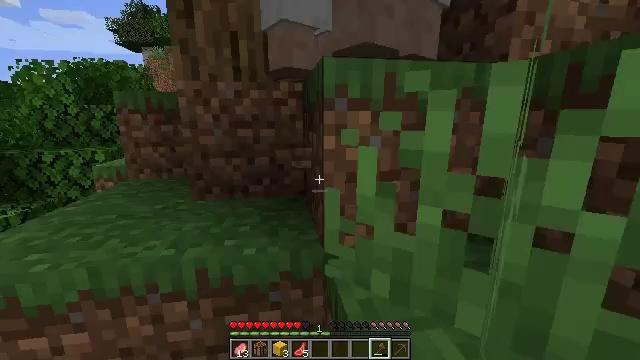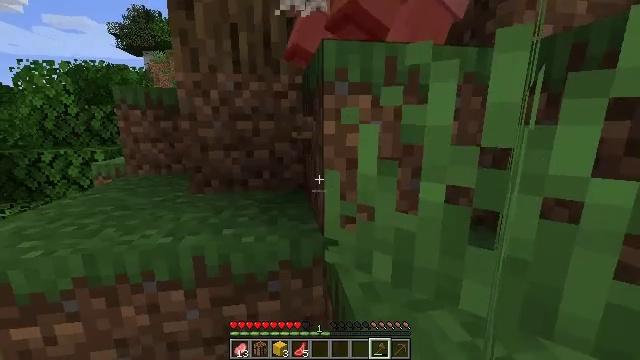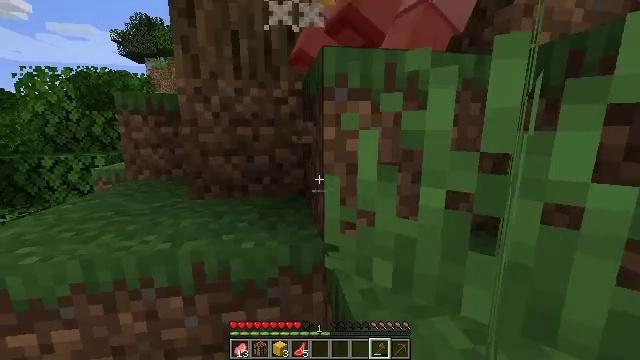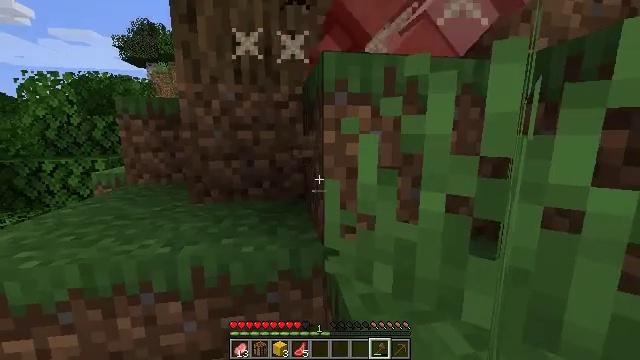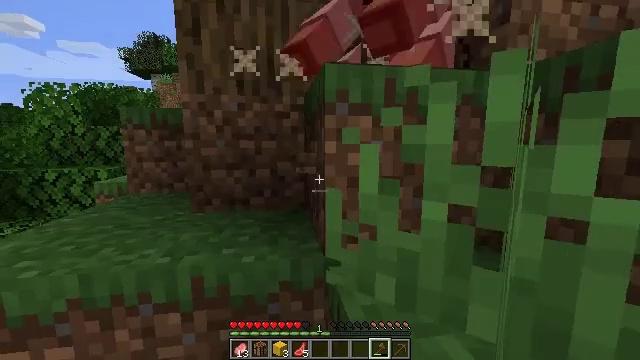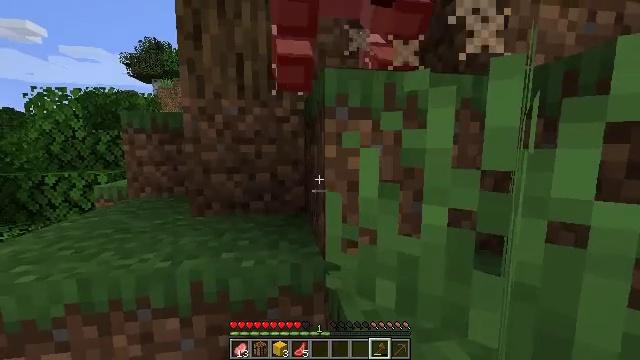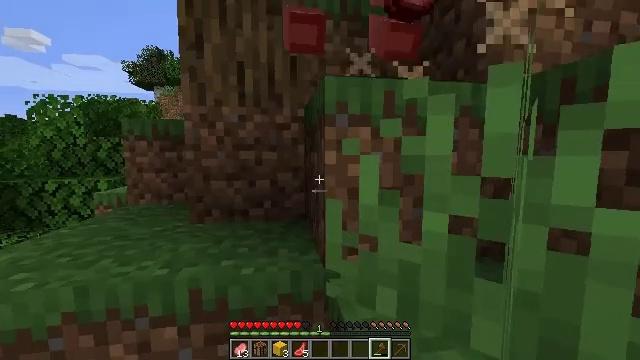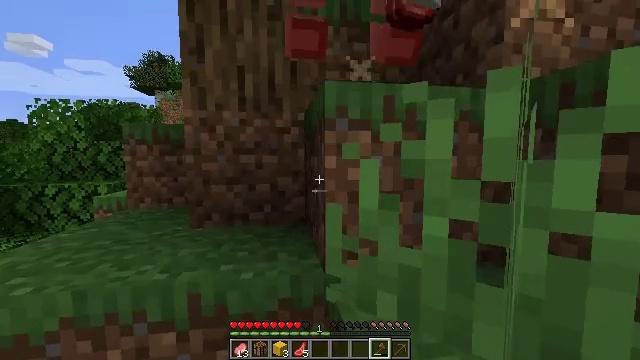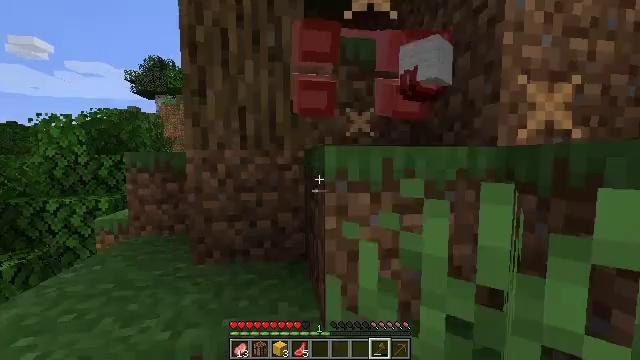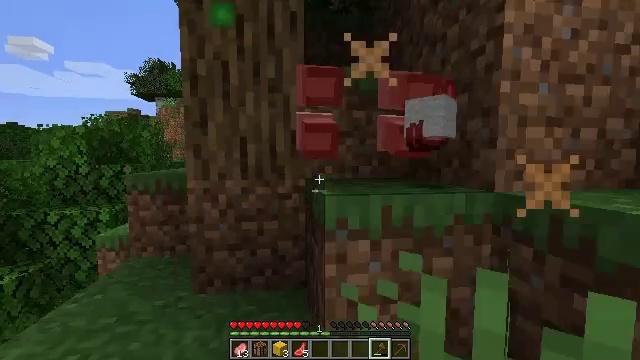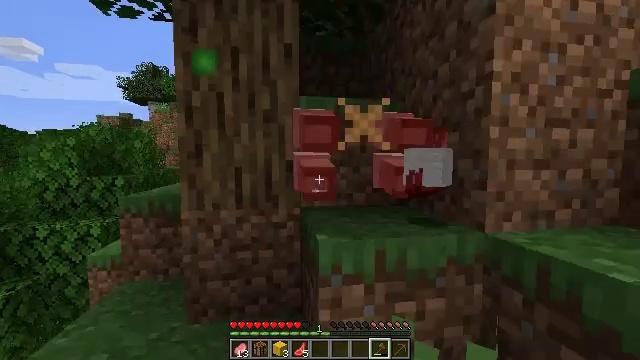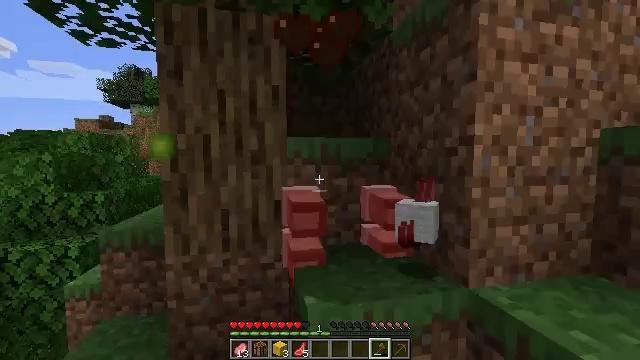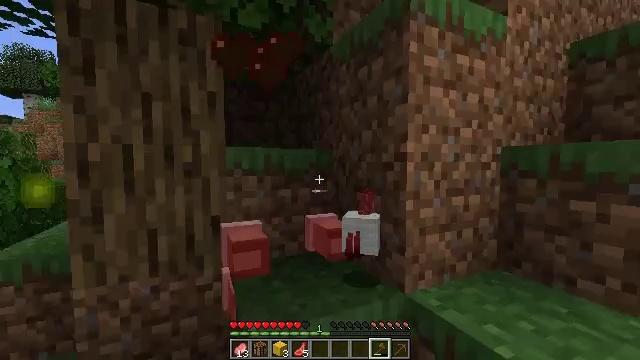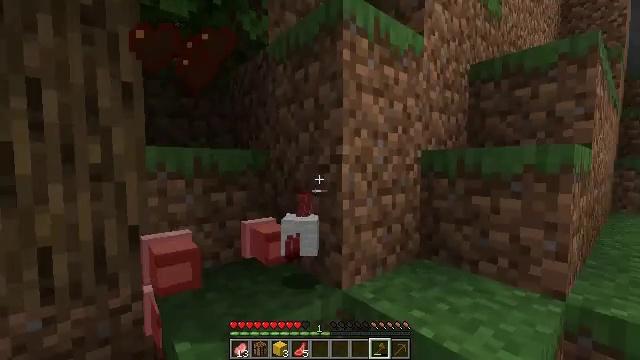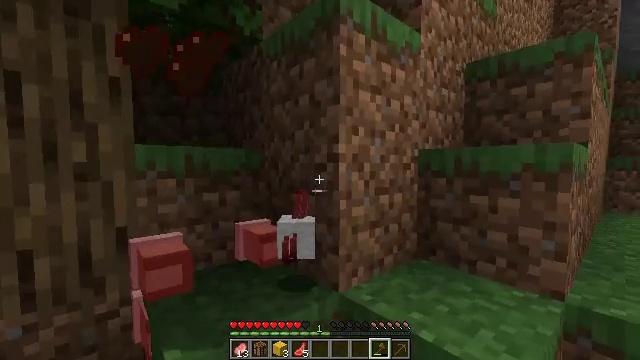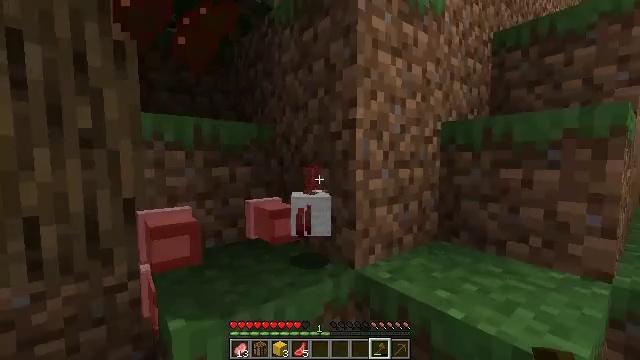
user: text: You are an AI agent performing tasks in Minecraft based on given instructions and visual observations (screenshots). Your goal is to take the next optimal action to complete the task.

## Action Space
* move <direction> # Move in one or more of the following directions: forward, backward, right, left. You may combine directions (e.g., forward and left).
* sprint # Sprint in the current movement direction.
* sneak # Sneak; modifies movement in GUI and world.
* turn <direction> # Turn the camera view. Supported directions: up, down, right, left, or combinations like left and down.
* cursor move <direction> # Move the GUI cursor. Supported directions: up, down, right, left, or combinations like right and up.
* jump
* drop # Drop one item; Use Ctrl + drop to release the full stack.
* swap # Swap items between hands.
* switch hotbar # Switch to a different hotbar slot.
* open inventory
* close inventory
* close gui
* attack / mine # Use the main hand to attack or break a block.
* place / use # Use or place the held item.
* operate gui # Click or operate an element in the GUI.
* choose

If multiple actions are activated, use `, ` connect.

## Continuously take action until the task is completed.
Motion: motion action
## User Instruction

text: Drop a white wool block.
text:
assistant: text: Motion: no_op
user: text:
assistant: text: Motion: turn up
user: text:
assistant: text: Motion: no_op
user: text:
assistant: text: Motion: turn up
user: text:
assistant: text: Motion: no_op
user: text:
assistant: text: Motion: turn up
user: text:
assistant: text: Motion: no_op
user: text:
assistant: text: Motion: jump
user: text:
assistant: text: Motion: jump
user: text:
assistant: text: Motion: turn right, jump
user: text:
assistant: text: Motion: move forward, turn right, jump
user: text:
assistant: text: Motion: move forward, turn right, jump
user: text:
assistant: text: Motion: move forward, turn right, jump
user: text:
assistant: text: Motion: move forward, turn right
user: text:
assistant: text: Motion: move forward, turn left and down
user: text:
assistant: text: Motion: move forward, turn left and down
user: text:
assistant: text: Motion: move forward, turn left and down
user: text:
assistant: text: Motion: move forward, turn left and down
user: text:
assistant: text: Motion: move forward, turn left
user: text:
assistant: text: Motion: move forward and move left
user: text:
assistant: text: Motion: move forward and move left, jump
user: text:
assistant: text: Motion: move forward and move left, jump
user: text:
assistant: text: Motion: move forward and move left, turn down, jump
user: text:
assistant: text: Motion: move forward and move left, turn left and down, jump
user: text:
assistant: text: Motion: move forward and move left, turn left and down, jump
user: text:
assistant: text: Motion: move forward and move left, turn down
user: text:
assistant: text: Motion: move forward and move left, turn right and down
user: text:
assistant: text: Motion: move forward and move left, turn right
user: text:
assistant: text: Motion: move forward, turn right
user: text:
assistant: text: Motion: move forward, turn right and up